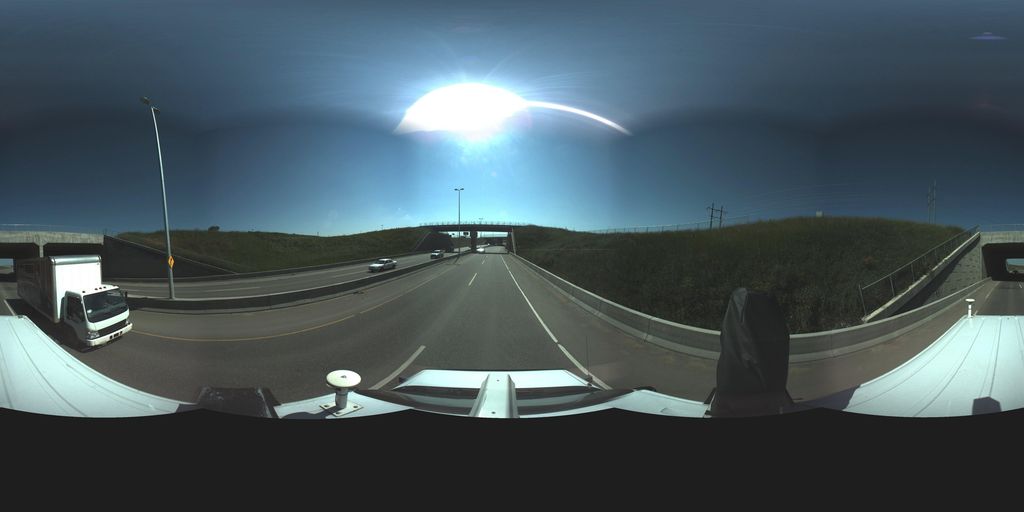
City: saskatoon